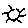
Label: sun